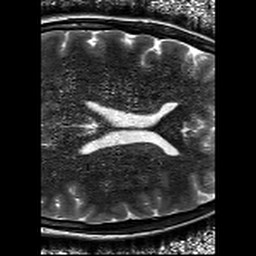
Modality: T2w
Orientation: axial
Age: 19
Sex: female
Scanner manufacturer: siemens
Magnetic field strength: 3 T
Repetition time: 11.39 s
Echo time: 0.09 s